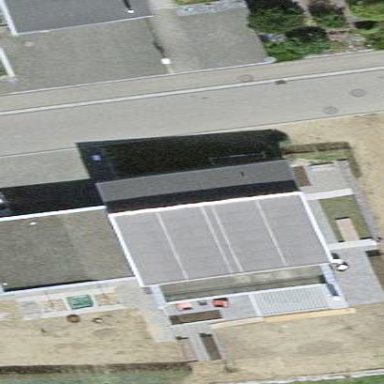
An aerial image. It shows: Detached building.